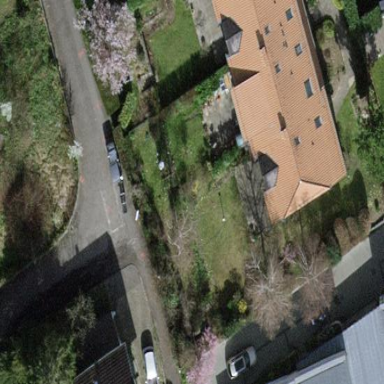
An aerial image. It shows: Garden enclosed by fence.